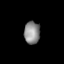
Tissue: lung
Cell type: Epithelial cells
Senescence score: 0.2356
Nuclear area (px): 345
Mean DAPI intensity: 141.455